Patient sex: F
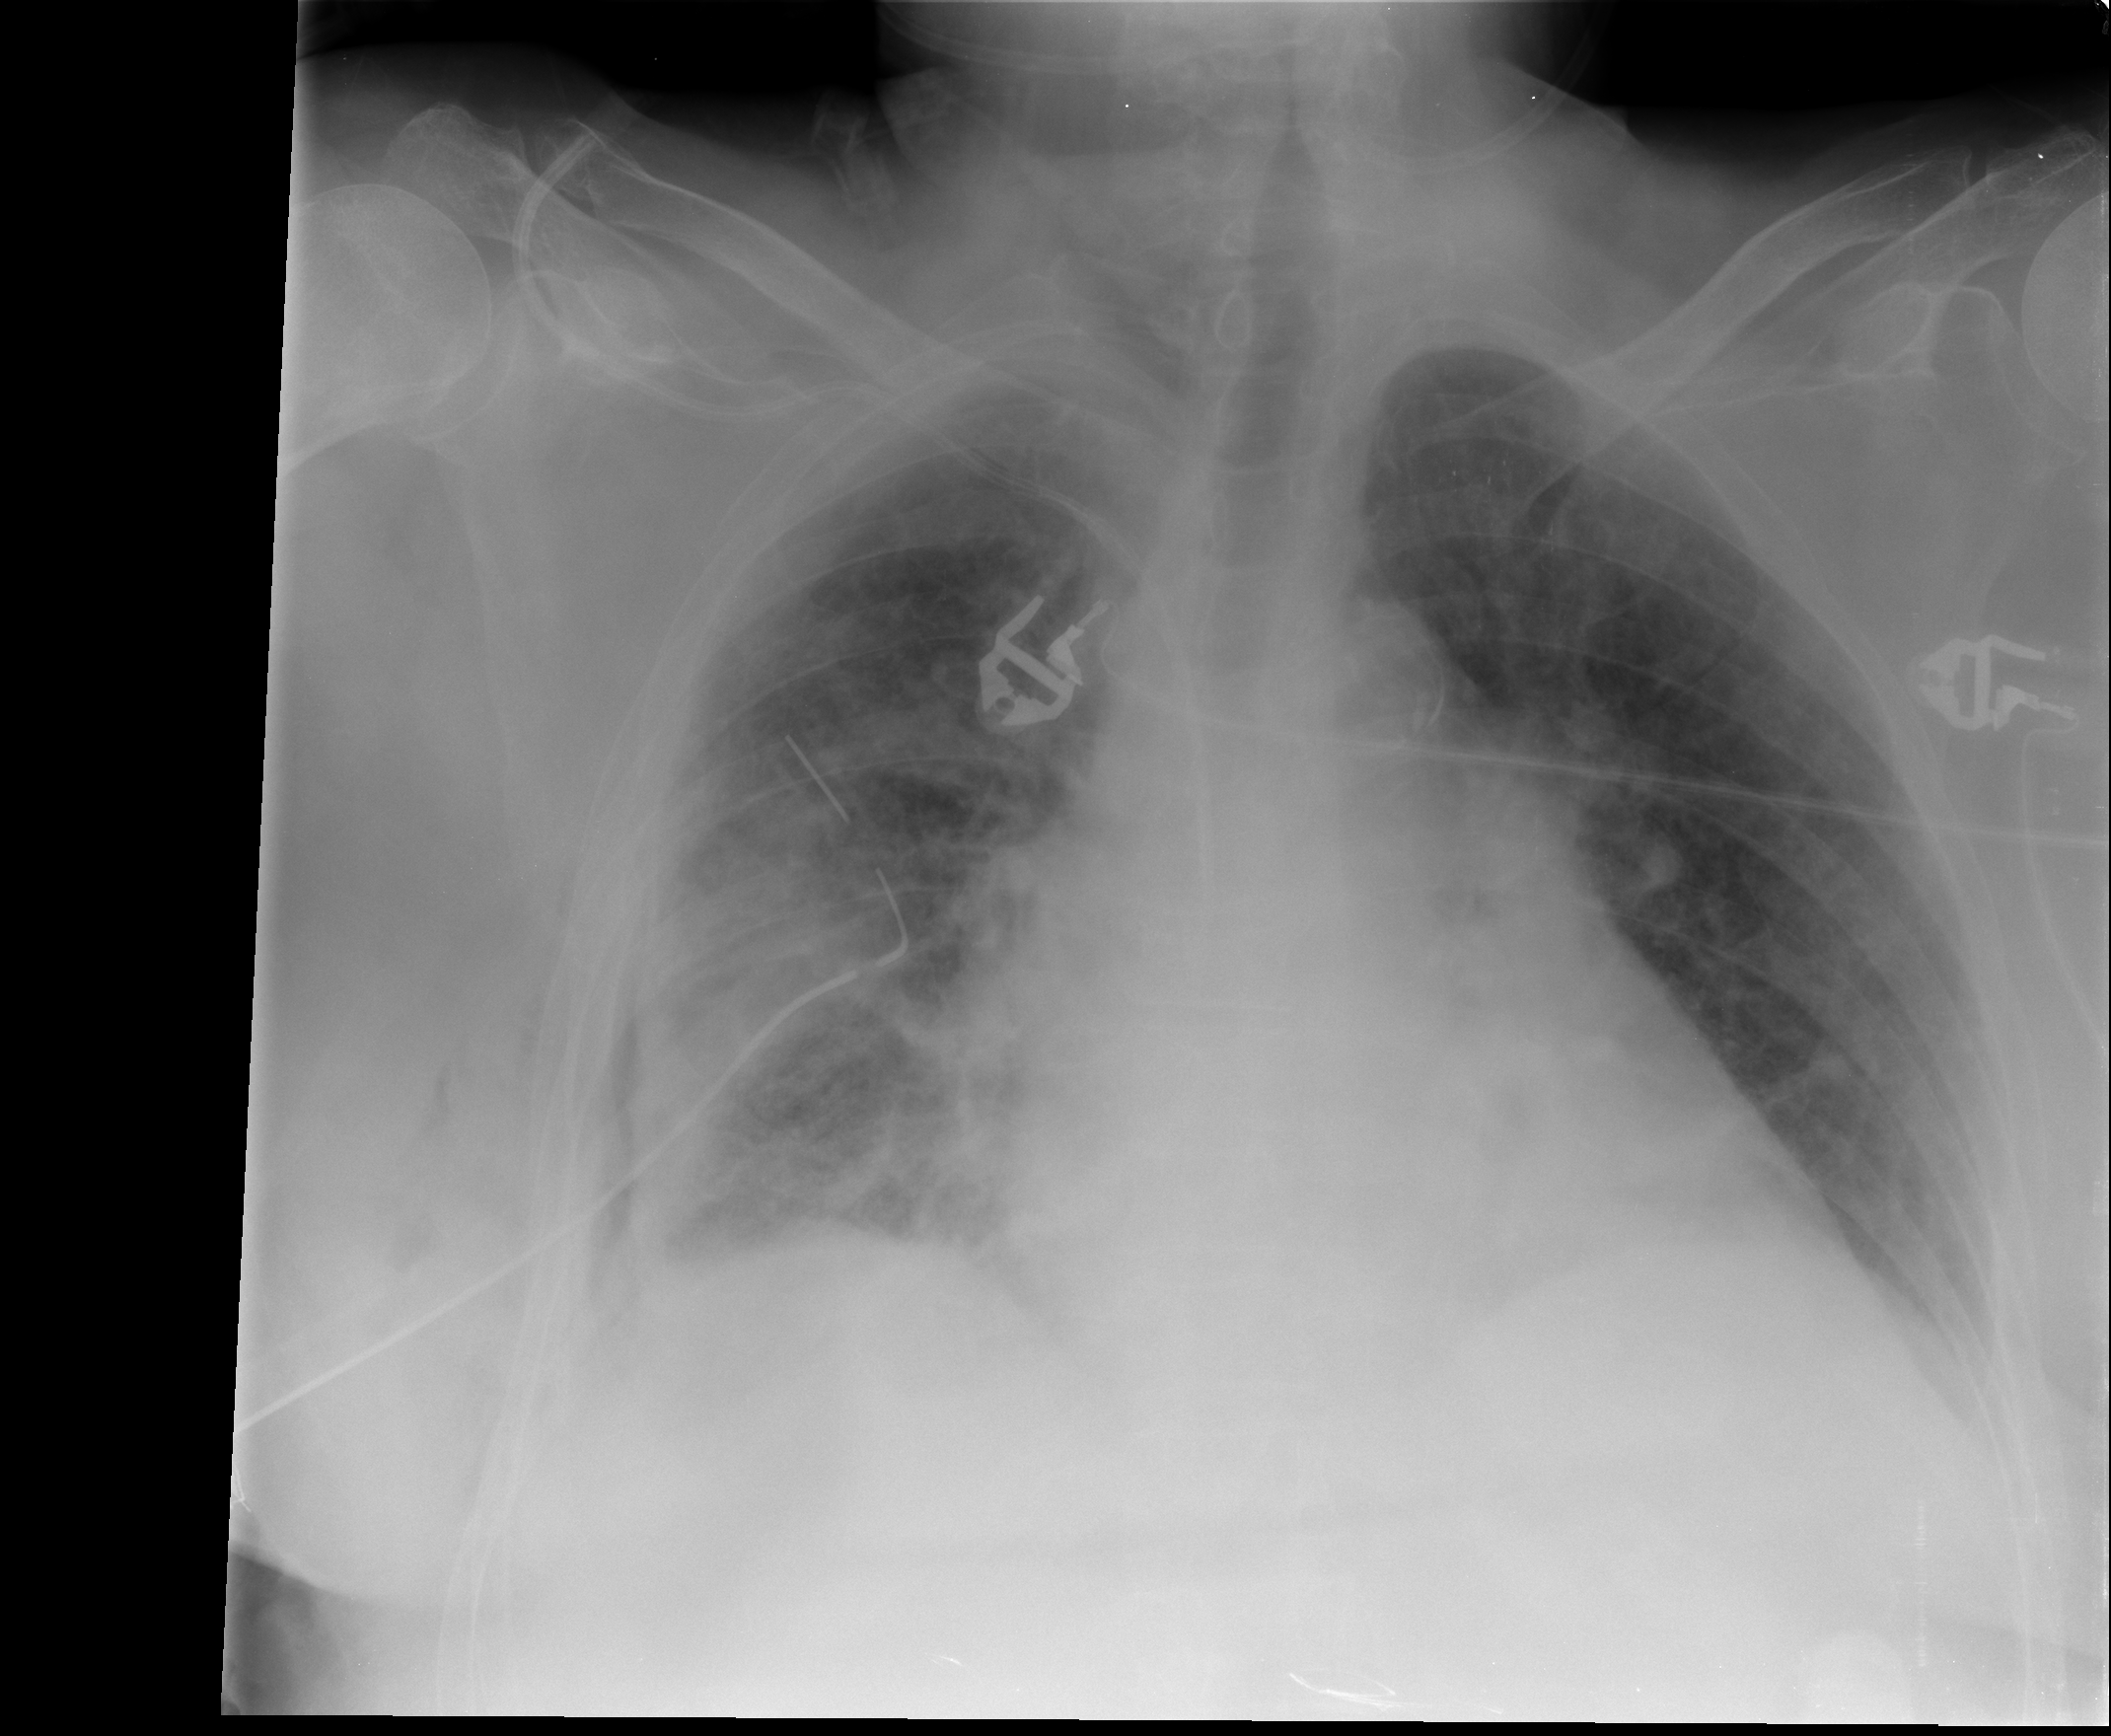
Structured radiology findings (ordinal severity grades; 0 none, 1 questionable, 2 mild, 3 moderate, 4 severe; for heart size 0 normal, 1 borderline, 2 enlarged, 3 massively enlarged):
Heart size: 2
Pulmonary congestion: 2
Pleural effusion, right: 2
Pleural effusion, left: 0
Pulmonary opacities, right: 2
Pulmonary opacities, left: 0
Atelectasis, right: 2
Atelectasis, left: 1